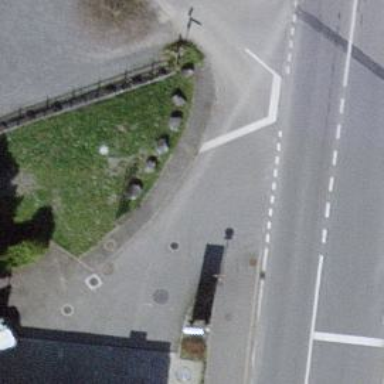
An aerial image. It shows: Block barrier.